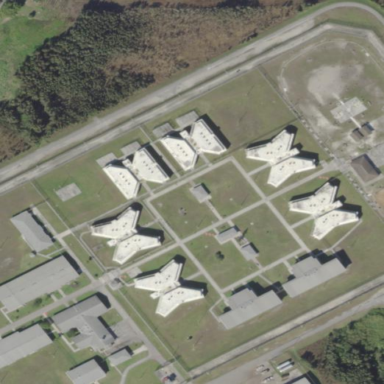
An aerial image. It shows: Prison.